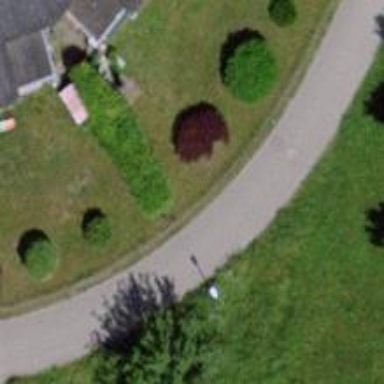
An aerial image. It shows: Hedge acting as barrier.